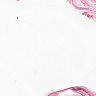
Metastatic tissue present: no